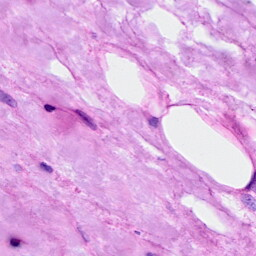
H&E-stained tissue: Breast